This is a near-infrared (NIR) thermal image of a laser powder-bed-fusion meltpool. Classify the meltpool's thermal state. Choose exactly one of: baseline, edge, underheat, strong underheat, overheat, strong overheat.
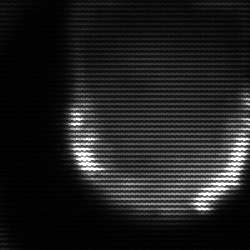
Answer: edge